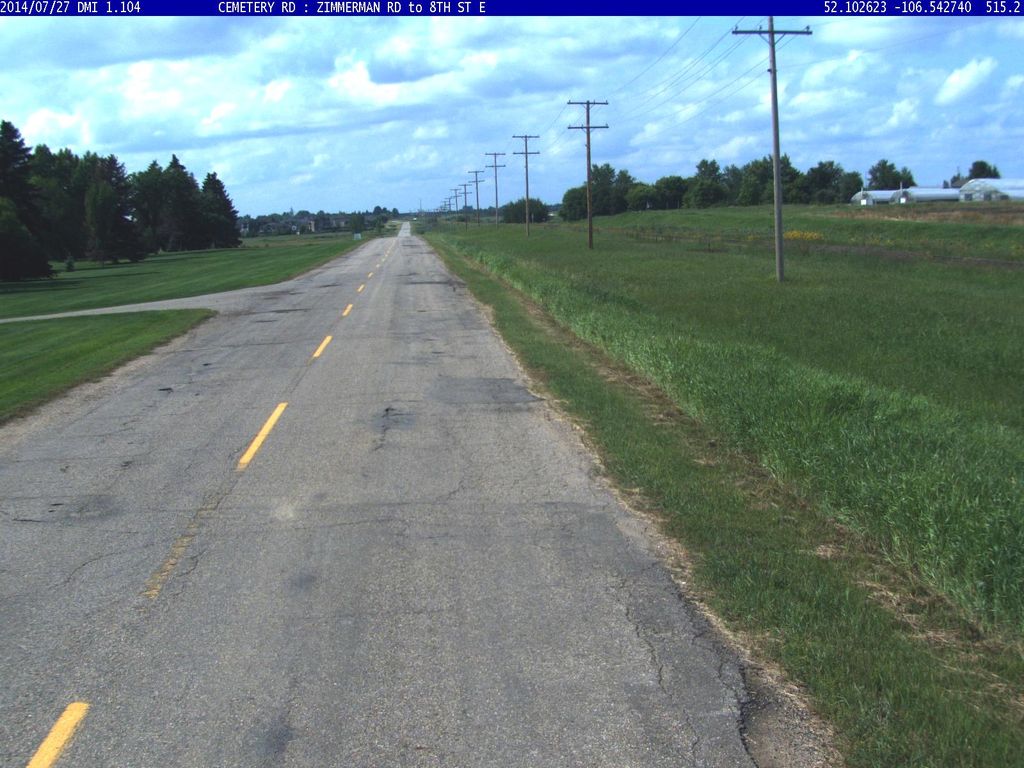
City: saskatoon